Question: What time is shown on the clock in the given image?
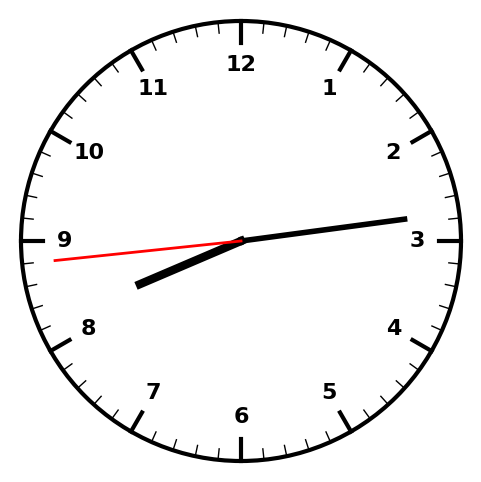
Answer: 08:13:44